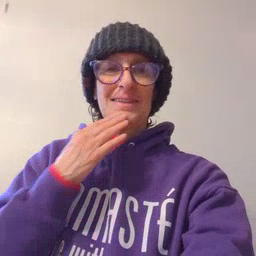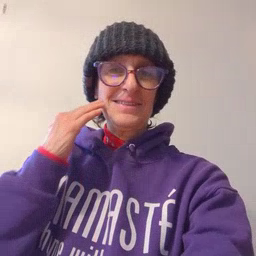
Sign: kiss